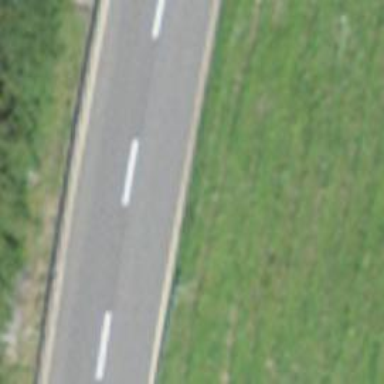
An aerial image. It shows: Secondary road.